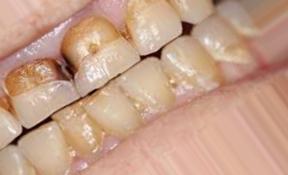
Condition: Tooth Discoloration